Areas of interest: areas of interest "City Development Center Parking Building"
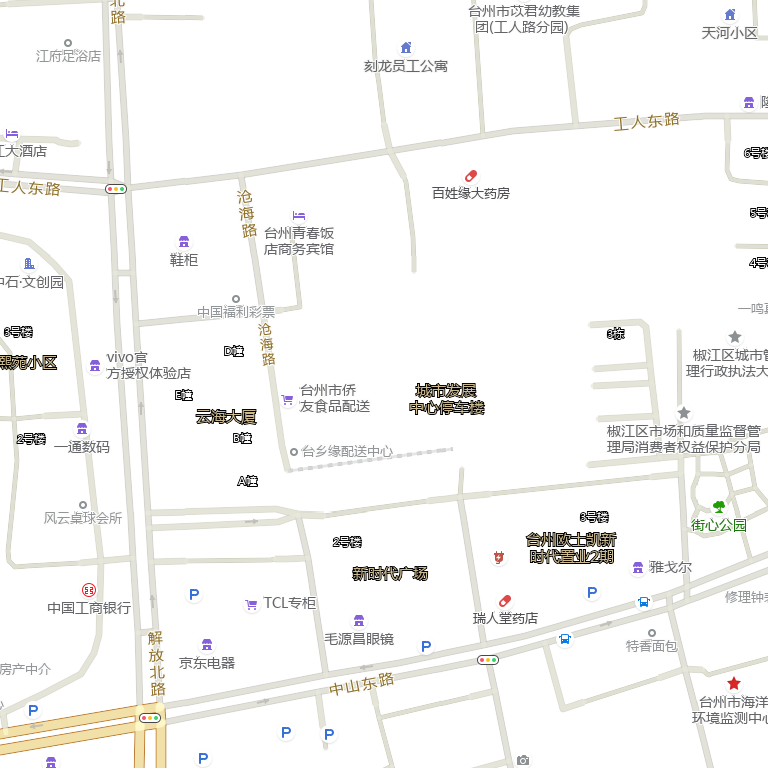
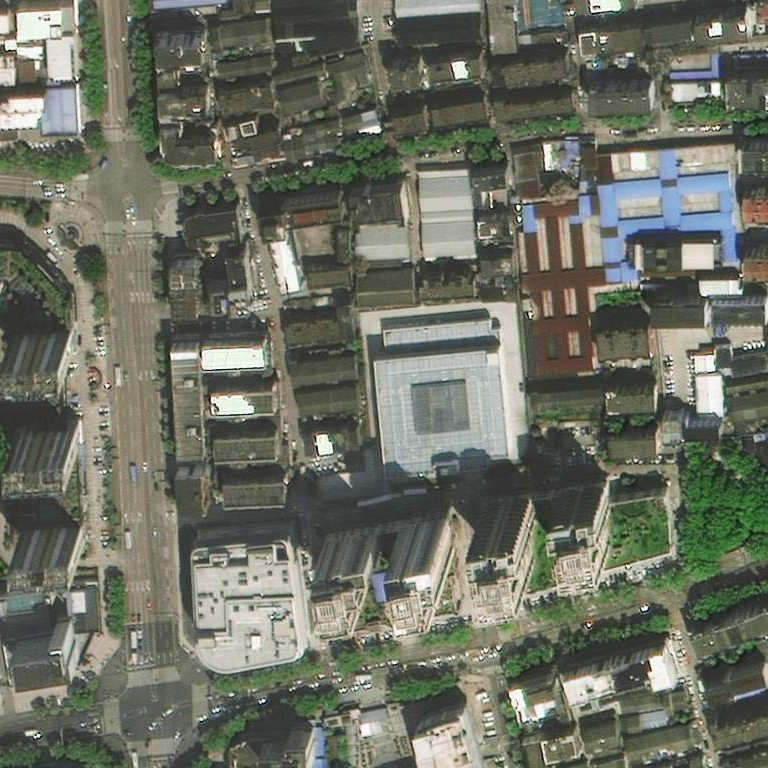